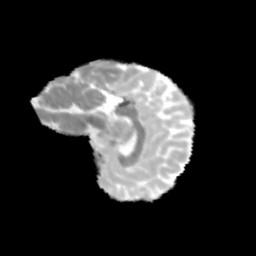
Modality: MD
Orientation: sagittal
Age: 11
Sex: male
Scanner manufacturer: siemens
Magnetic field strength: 3 T
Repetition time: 3.8 s
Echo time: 0.07 s